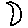
Label: moon